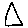
Label: triangle